Question: I need get the 'HANDLE' or 'HWND' of a hidden window to terminate it with 'EndTask((HWND)hProc,TRUE,TRUE);'. I used all ways listed below but none of them work. When I manually set a handle to a hidden window with spy++, this worked correctly.
NOTE: This window not show with 'ShowWindow()' and then use 'FindWindow()'. How does spy++ get and show these handles?

I used:
1. FindProcessId and then hProc = OpenProcess(SYNCHRONIZE|PROCESS_TERMINATE, FALSE, id);
or hProc = OpenProcess(PROCESS_ALL_ACCESS, FALSE, pe.th32ProcessID);
2. Create process not work: access denied.
3. FindWindow() does not work for this hidden window.
How can I get the handle for the hidden window so I can terminate the process?
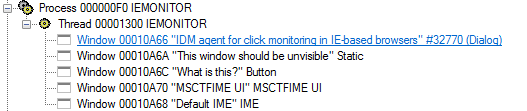
Answer: 'FindWindow' will search any type of Windows and it does not matter it's hidden or not.
Maybe your problem with 'FindWindow' is that, , was child of another one and for this reason you are unable to find that.
So you should use 'FindWindowEx' and search into children's windows.